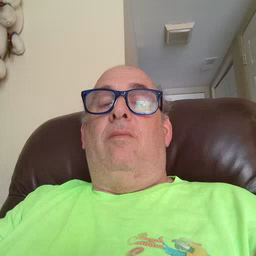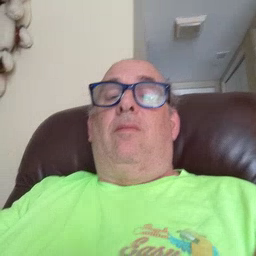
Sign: shoe